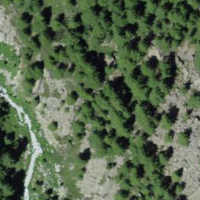
EUNIS habitat code: 31
Species observed at this site:
Chamaenerion dodonaei